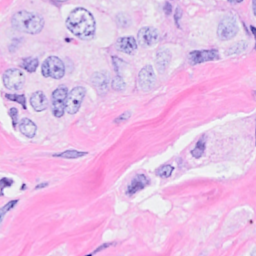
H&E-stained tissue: Breast